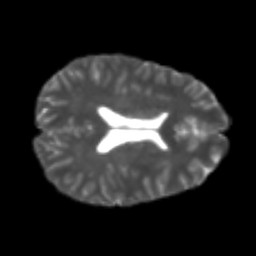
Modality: T2w
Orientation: axial
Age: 21
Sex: male
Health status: healthy
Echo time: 0.074 s